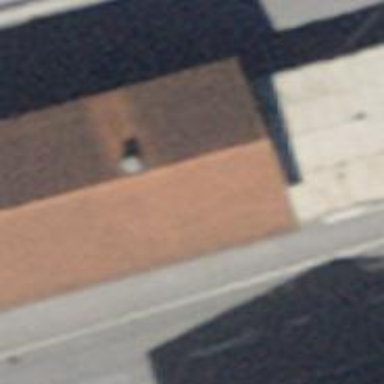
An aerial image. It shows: Restaurant.